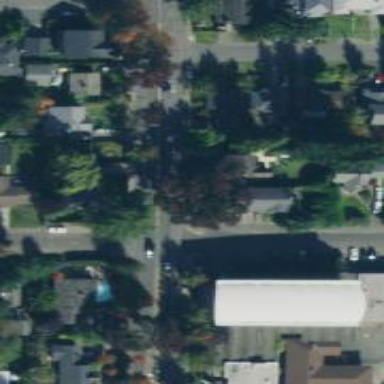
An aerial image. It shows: Secondary road with separate sidewalk.